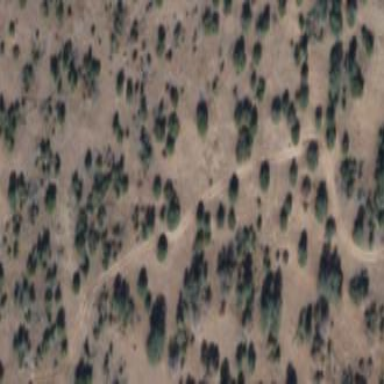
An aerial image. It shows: Patch of scrub vegetation.